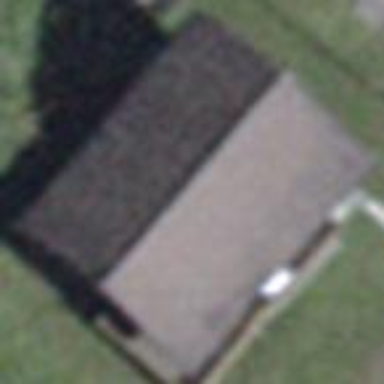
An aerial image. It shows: Detached building.